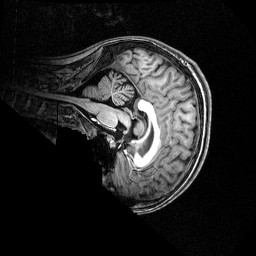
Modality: T1w
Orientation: sagittal
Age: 14
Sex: female
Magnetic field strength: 3 T
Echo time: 0.0038 s